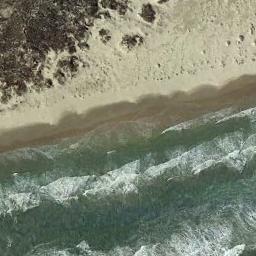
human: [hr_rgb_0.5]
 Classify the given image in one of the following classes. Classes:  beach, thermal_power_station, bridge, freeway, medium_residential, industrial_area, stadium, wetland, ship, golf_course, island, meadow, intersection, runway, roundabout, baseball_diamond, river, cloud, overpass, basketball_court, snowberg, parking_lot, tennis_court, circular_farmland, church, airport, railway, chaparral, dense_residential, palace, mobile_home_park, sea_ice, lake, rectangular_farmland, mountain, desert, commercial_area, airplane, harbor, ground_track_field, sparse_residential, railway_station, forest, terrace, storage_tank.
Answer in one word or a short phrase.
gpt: beach